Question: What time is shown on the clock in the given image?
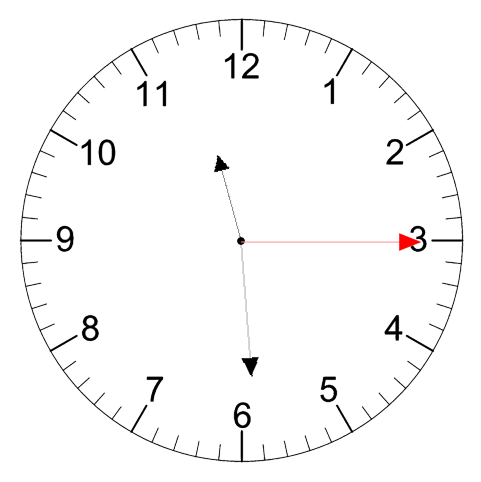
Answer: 11:29:15